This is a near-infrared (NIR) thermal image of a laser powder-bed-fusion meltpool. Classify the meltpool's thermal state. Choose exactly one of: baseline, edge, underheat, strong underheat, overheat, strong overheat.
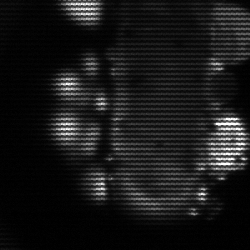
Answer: strong underheat